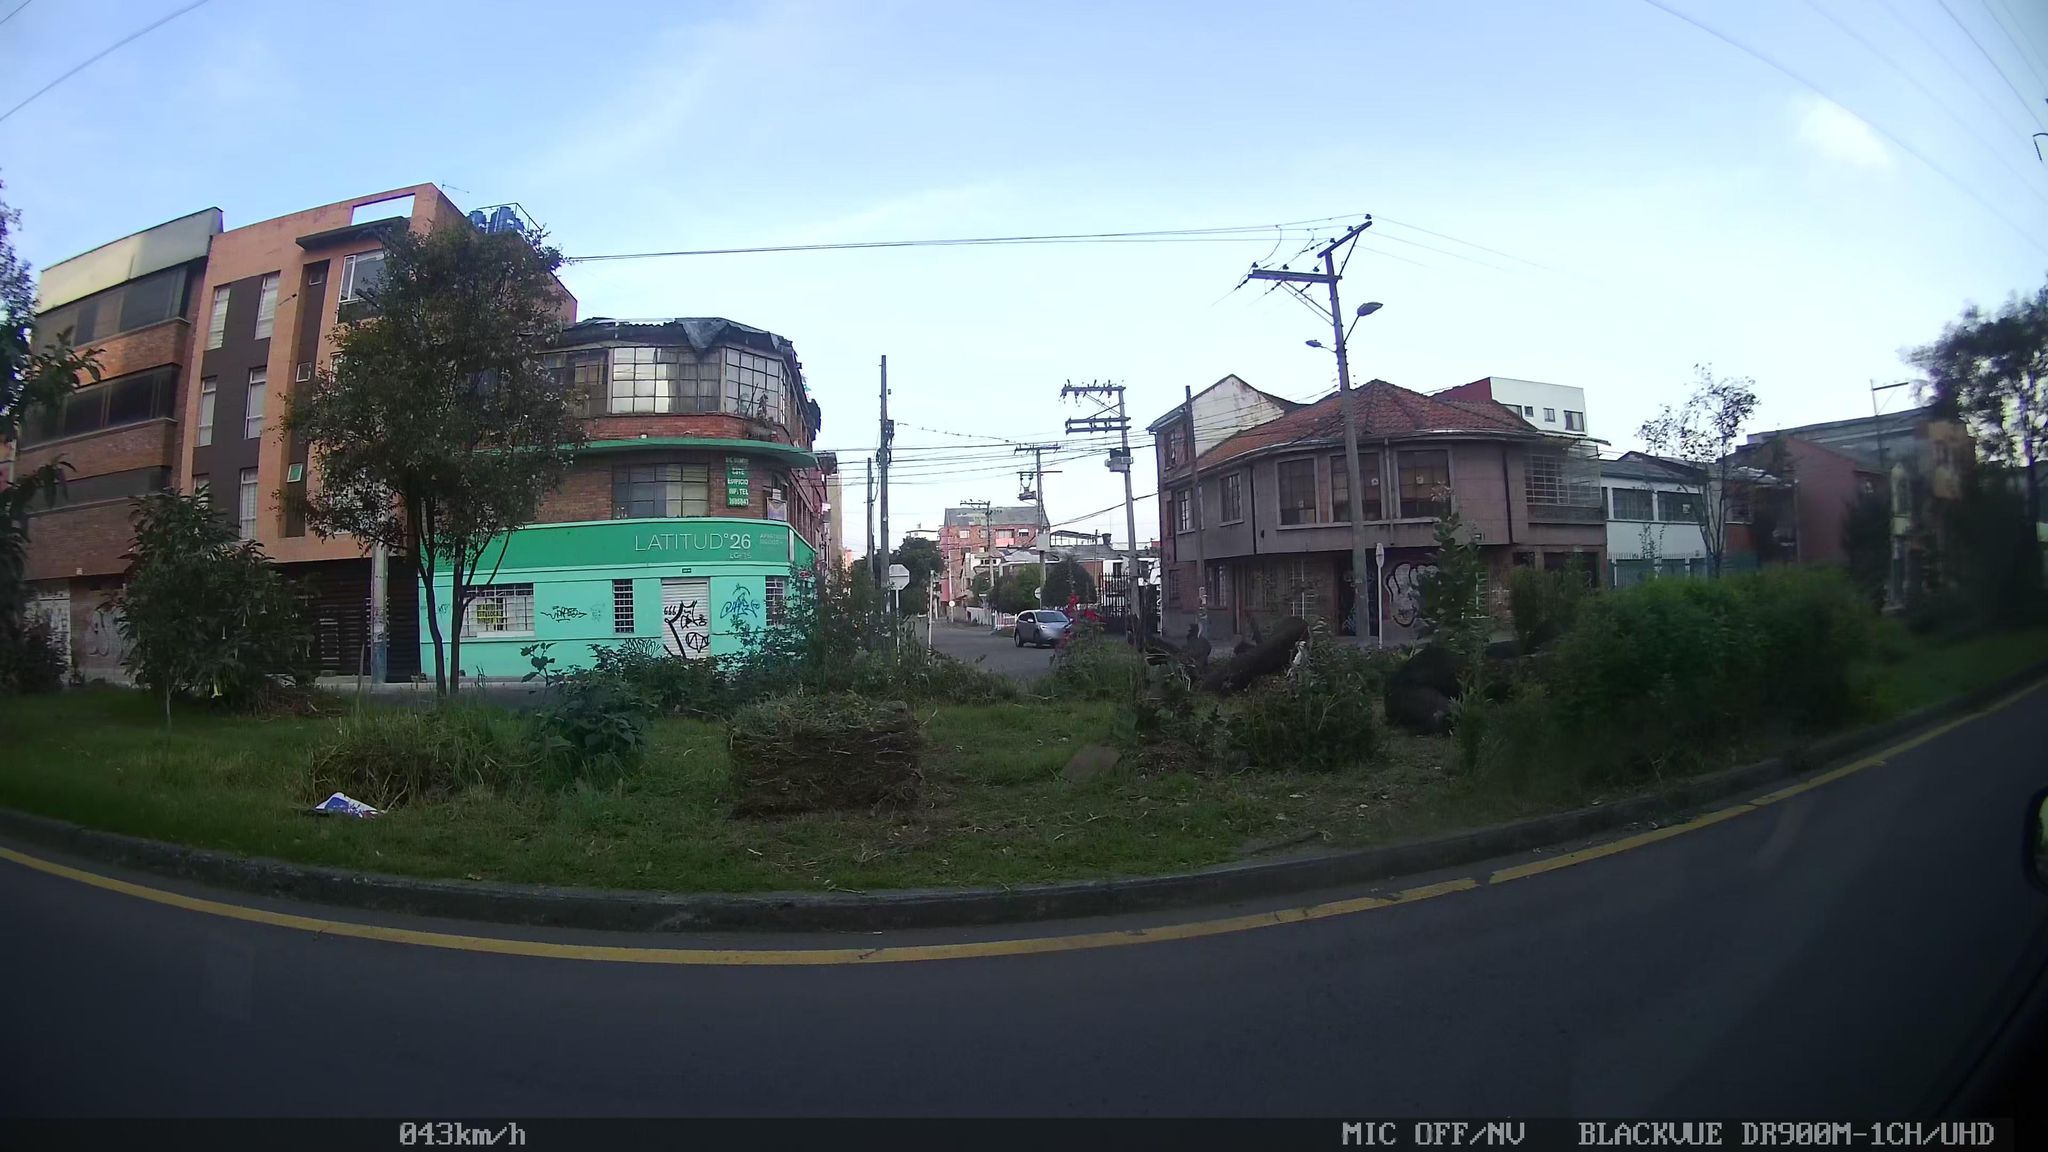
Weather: clear
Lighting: day
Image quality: good
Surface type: driving surface
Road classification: tertiary
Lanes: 2
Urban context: urban centre
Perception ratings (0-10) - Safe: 2.02, Lively: 8.08, Beautiful: 3.23, Boring: 1.72, Depressing: 4.57, Wealthy: 1.32